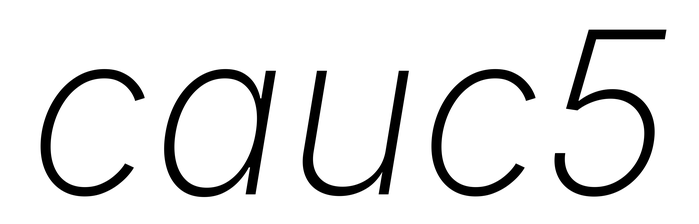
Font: Inter-Italic_ExtraLight_Italic